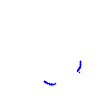
Particle: pion